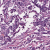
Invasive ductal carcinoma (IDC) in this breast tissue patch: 1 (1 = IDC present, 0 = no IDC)